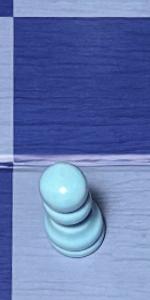
Label: Pawn_White